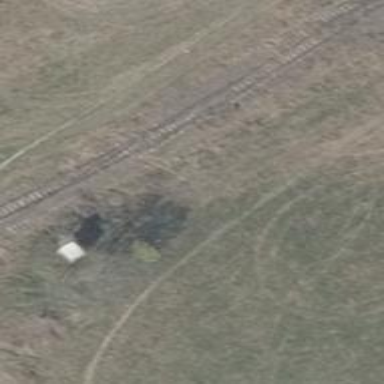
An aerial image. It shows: Railway switch.